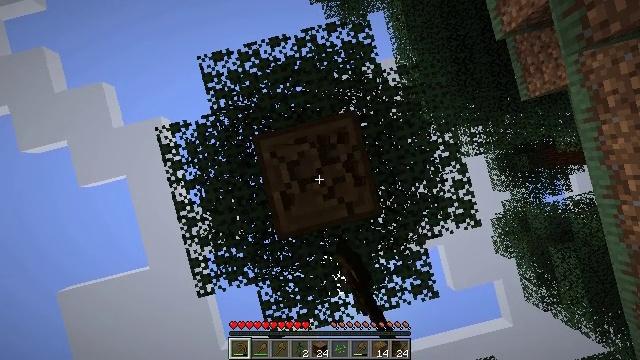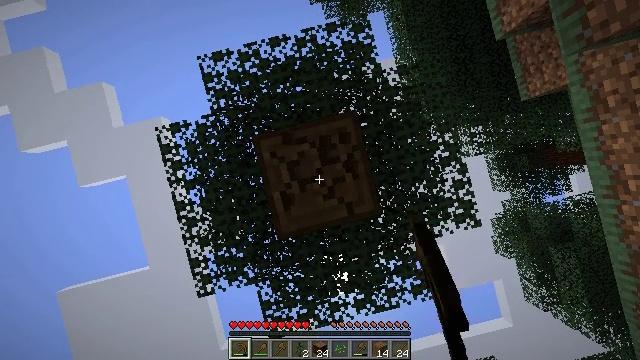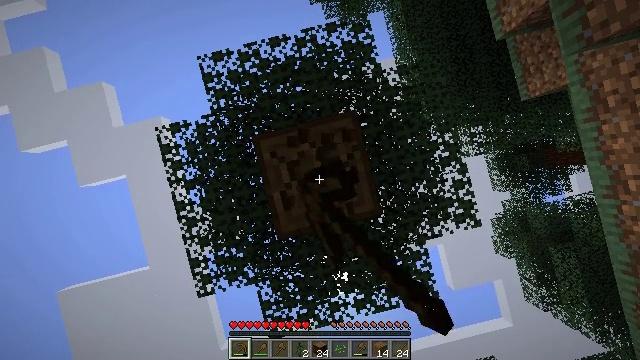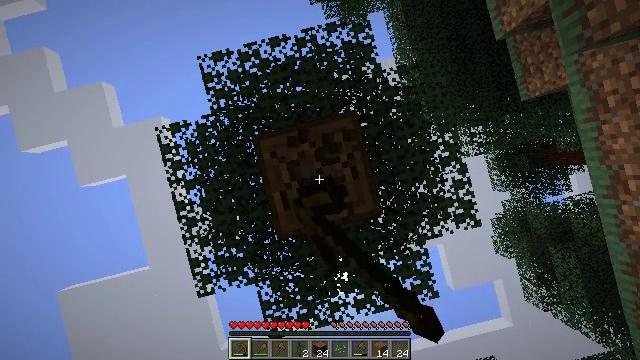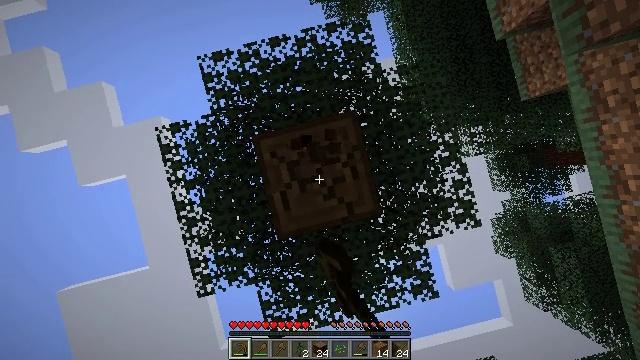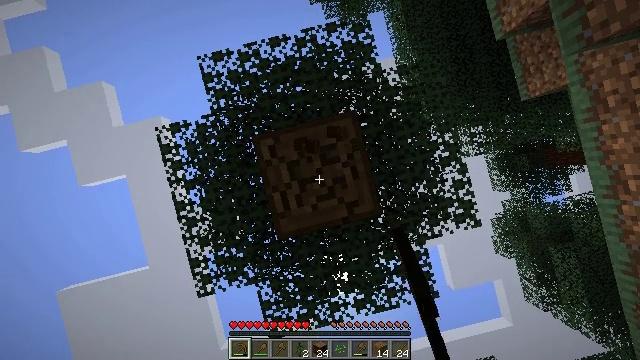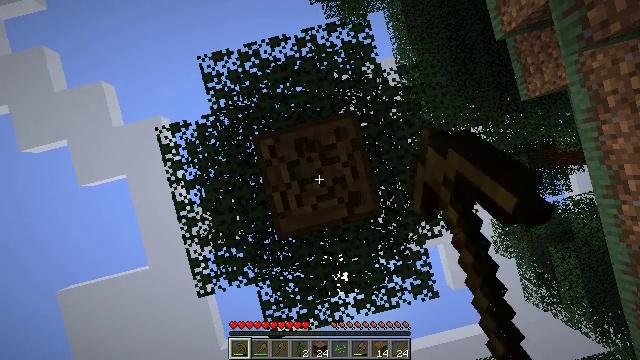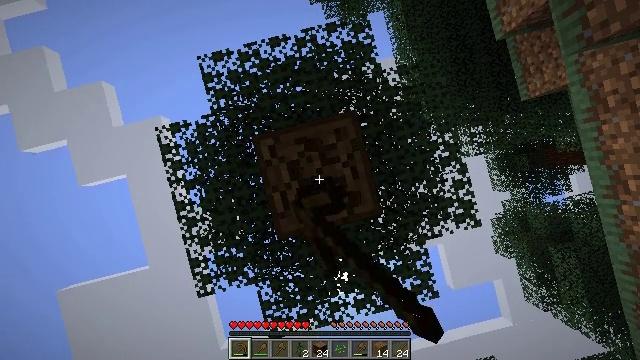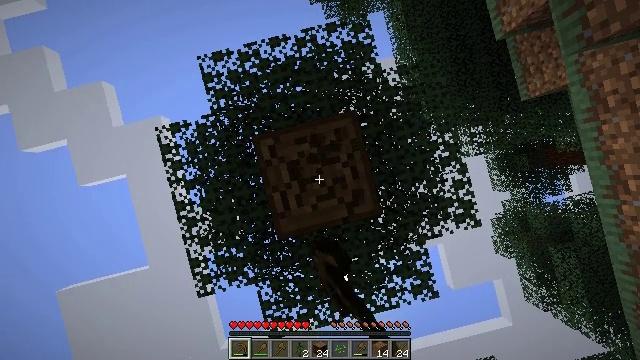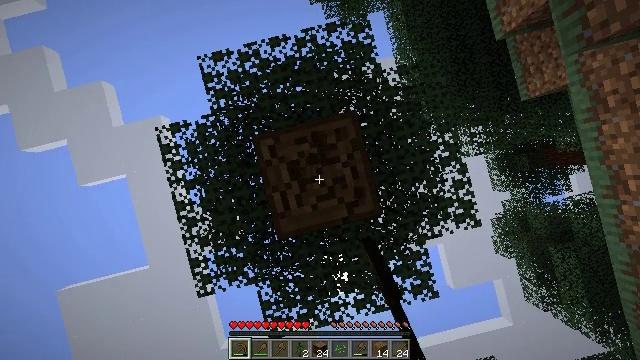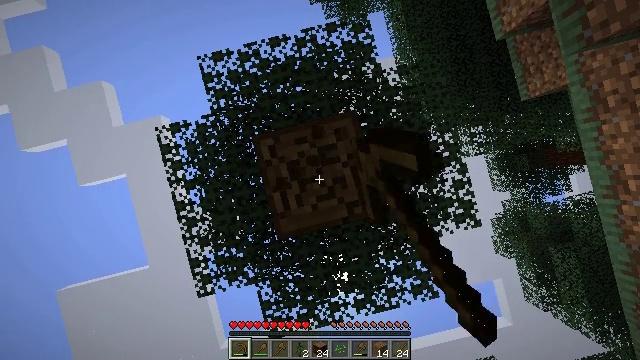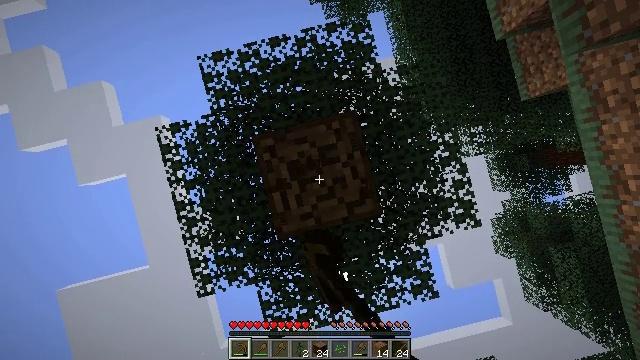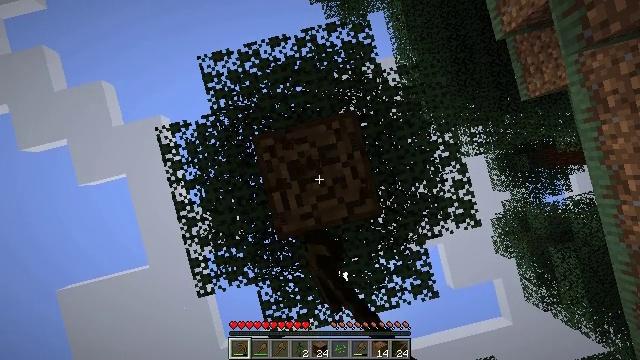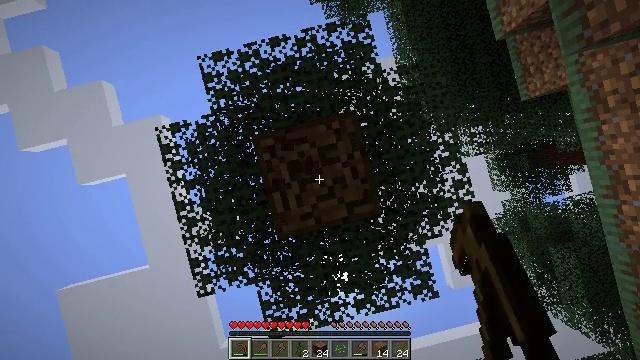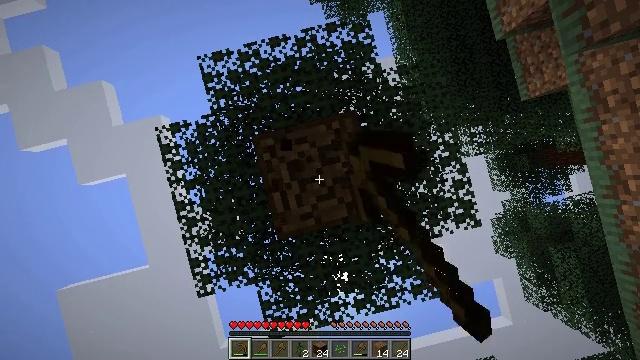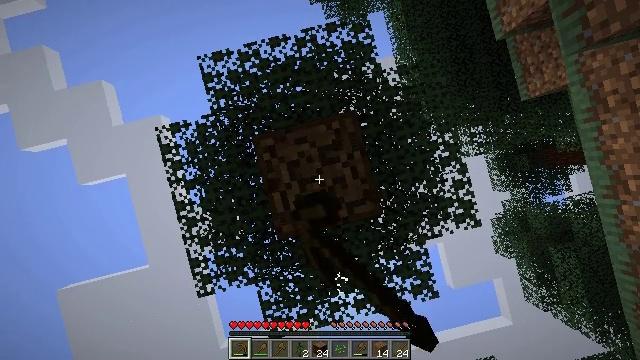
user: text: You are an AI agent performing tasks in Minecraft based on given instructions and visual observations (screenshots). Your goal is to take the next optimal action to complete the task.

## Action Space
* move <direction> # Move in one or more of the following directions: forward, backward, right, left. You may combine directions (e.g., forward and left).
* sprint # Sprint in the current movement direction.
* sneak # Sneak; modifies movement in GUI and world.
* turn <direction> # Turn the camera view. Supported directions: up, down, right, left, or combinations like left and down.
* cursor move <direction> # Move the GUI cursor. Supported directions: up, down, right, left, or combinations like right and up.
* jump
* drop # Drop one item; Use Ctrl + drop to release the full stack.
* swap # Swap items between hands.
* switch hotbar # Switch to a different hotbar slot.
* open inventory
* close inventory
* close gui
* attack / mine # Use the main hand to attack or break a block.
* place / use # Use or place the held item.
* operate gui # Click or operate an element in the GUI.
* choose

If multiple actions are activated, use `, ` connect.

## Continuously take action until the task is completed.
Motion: motion action
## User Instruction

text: Chop down the spruce log.
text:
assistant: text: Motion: attack / mine
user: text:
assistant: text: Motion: attack / mine
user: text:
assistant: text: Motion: attack / mine
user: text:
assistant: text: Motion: attack / mine
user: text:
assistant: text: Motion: attack / mine
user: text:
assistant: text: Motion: attack / mine
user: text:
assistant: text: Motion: attack / mine
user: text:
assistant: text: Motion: attack / mine
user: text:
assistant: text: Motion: attack / mine
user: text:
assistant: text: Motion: attack / mine
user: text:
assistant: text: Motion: attack / mine
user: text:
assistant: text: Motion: attack / mine
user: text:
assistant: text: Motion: attack / mine
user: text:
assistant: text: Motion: attack / mine
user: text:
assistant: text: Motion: attack / mine
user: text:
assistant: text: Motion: attack / mine
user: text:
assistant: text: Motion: attack / mine
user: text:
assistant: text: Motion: attack / mine
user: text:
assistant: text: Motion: attack / mine
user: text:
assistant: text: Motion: attack / mine
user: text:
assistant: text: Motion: attack / mine
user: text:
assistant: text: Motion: attack / mine
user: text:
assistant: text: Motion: attack / mine
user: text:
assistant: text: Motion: attack / mine
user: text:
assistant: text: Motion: attack / mine
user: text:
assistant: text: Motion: attack / mine
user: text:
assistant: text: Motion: attack / mine
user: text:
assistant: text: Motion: attack / mine
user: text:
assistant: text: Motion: attack / mine
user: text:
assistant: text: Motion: attack / mine